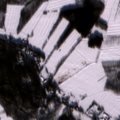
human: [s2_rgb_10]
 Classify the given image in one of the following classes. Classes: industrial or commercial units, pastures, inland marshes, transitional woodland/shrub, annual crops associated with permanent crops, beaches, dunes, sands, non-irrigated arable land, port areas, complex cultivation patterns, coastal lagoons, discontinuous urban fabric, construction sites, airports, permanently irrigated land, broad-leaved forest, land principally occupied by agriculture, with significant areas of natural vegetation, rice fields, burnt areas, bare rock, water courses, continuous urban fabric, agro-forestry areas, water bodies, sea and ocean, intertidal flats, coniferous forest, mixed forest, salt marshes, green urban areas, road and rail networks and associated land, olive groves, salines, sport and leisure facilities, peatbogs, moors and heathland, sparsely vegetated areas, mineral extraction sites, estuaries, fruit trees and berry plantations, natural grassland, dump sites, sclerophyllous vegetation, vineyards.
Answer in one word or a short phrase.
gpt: non-irrigated arable land, land principally occupied by agriculture, with significant areas of natural vegetation, broad-leaved forest, coniferous forest, mixed forest, transitional woodland/shrub